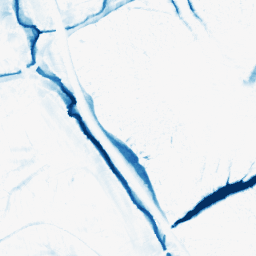
Category: morphological
Decomposition family: morphological_ellipse
Decomposition parameters: operation: closing
width: 20
height: 20
Upsampling method: quartic
Upsampling parameters: scale: 4
Upsampling scale: 4